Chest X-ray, PA view. Patient: 70 years old, sex F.
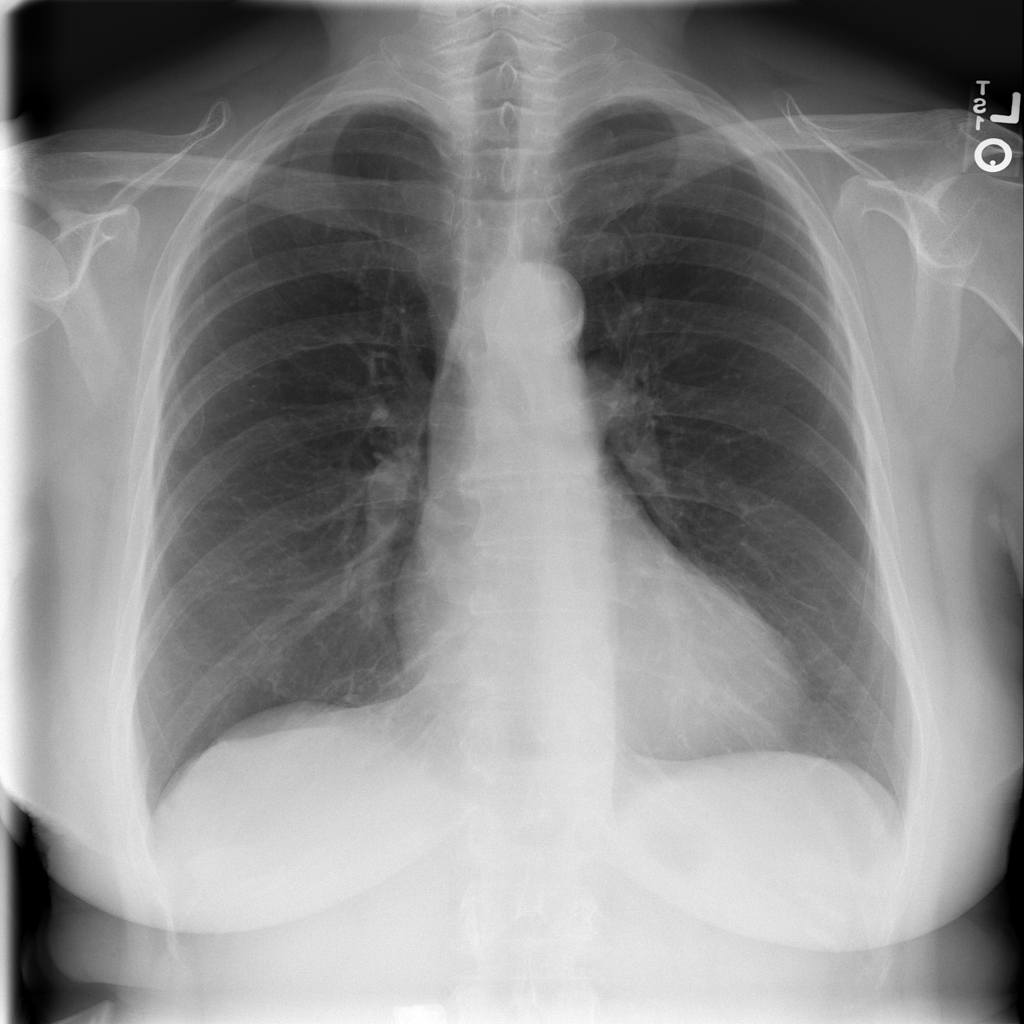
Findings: No Finding